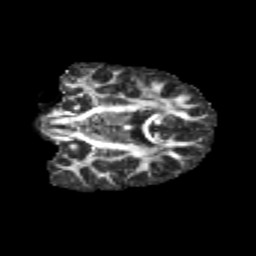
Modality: FA
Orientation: coronal
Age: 10
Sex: male
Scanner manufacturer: siemens
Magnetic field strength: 3 T
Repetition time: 3.8 s
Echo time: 0.07 s